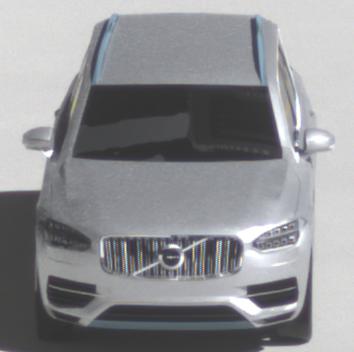
Make: Volvo
Model: XC90 B5
Detailed model: XC90 (L)
Model produced from: 2019/08
Model produced until: 2020/04
Doors: 5
Color: white
Road condition: dry road
Daytime: midday
Contrast: high contrast